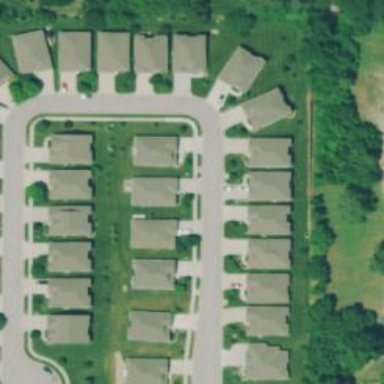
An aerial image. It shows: Residential area with townhomes.